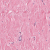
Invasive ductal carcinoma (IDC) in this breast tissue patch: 0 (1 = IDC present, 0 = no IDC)